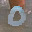
Label: 0